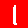
Digit: 1